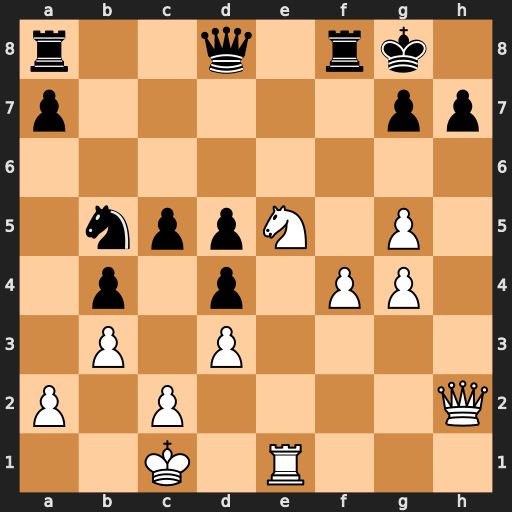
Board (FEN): r2q1rk1/p5pp/8/1nppN1P1/1p1p1PP1/1P1P4/P1P4Q/2K1R3
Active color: w
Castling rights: -
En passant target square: -
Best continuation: Rh1 h6 gxh6 Qf6 g5 Qf5 Kb2 g6 h7+ Kh8 Qh6